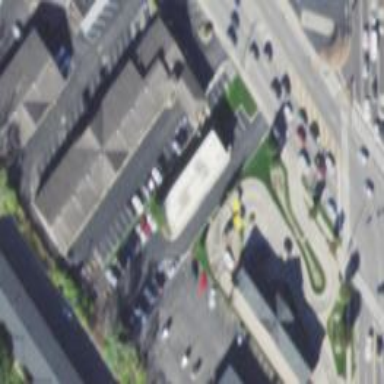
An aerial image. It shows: Hotel with gabled roof.